Field crop: tomato
Growth stage: 2
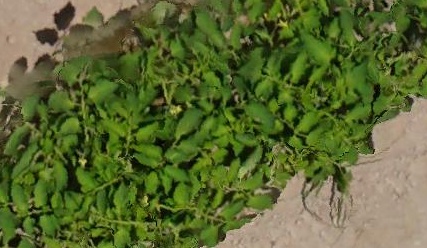
Species: tomato